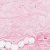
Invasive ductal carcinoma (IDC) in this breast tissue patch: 0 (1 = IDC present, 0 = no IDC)